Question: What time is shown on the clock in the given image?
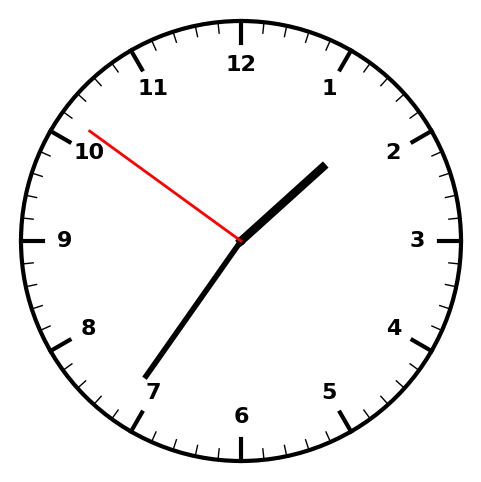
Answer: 01:35:51